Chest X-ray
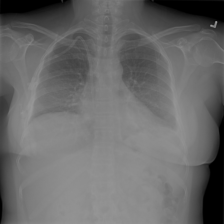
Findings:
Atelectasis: negative
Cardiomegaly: negative
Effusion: negative
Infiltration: negative
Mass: negative
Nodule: negative
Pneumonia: negative
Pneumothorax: negative
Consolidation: negative
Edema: negative
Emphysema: negative
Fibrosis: negative
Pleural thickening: negative
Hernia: negative